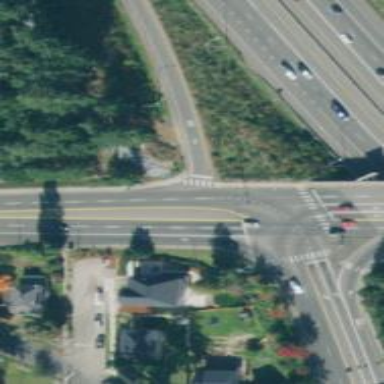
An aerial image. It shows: Pedestrian crossing with zebra markings on footway.